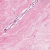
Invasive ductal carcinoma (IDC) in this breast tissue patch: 0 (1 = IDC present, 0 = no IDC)